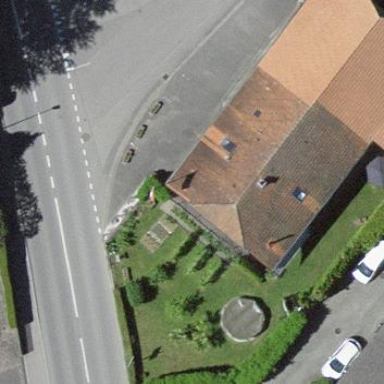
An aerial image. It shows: Residential building.